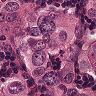
Metastatic tissue present: yes